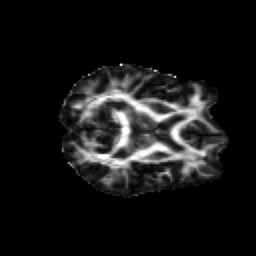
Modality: FA
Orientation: axial
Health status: healthy
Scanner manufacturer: siemens
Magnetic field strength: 3 T
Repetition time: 10 s
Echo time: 0.092 s